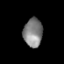
Tissue: prostate
Cell type: T cells
Senescence score: 0.291
Nuclear area (px): 532
Mean DAPI intensity: 130.835